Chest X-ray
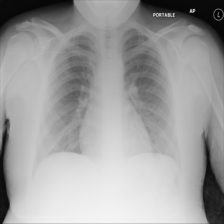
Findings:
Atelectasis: negative
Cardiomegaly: negative
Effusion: negative
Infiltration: negative
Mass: negative
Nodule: negative
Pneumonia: negative
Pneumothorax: negative
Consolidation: negative
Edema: negative
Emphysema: negative
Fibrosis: negative
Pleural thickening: negative
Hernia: negative